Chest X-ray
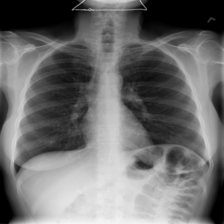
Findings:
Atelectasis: negative
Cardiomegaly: negative
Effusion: negative
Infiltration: negative
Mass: negative
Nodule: negative
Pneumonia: negative
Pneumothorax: negative
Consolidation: negative
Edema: negative
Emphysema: negative
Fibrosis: negative
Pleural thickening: negative
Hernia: negative